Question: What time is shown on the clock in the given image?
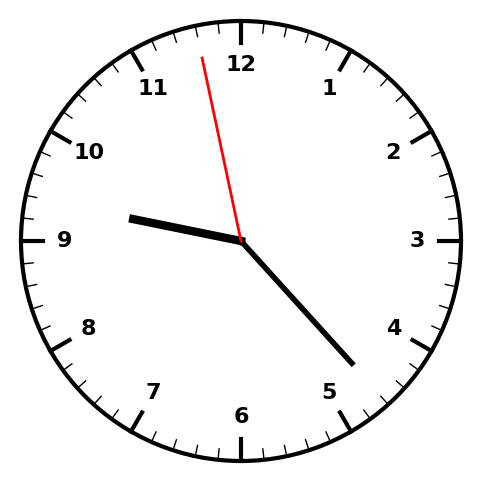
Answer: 09:22:58